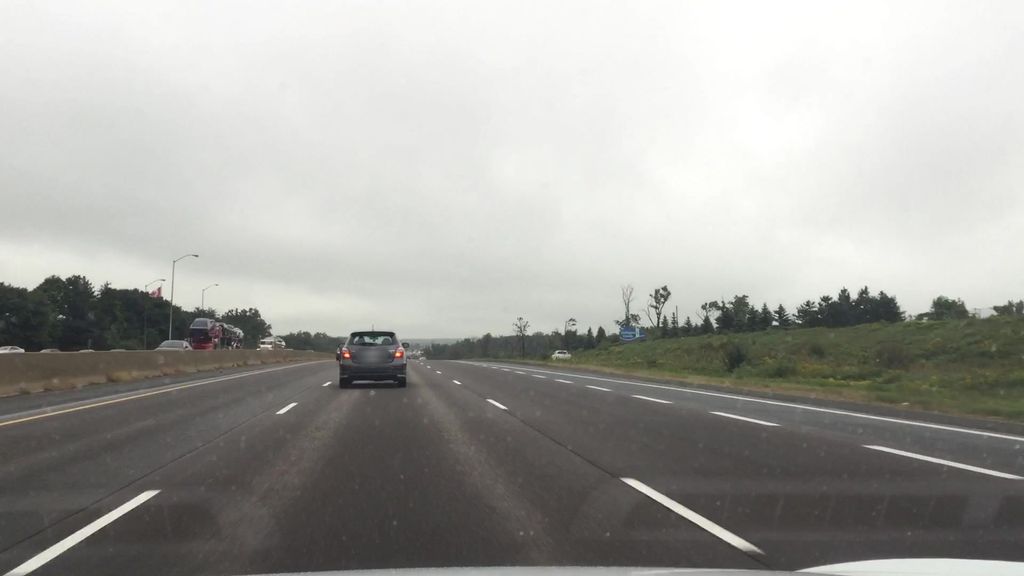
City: kitchener-waterloo